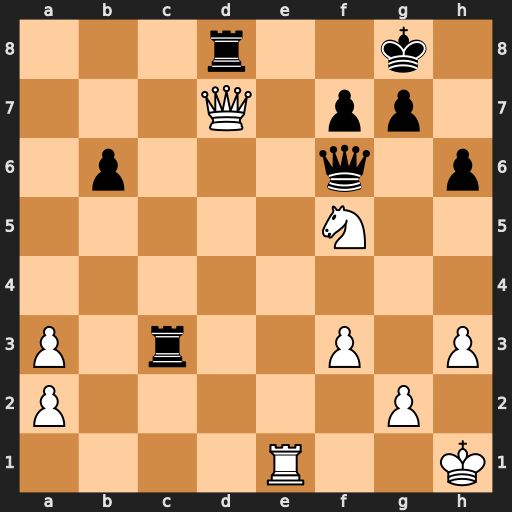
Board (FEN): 3r2k1/3Q1pp1/1p3q1p/5N2/8/P1r2P1P/P5P1/4R2K
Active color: w
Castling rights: -
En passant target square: -
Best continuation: Ne7+ Qxe7 Qxe7